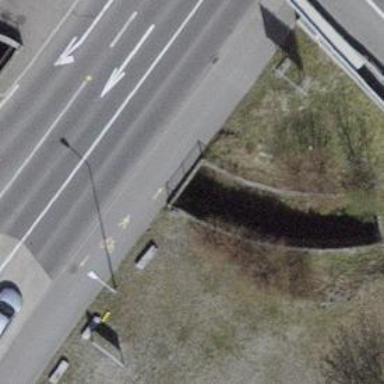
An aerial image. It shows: Drain passing through culvert tunnel.